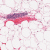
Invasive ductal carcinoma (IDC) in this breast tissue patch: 0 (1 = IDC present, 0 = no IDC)